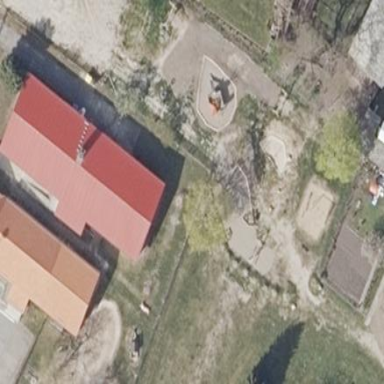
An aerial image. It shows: Kindergarten building.